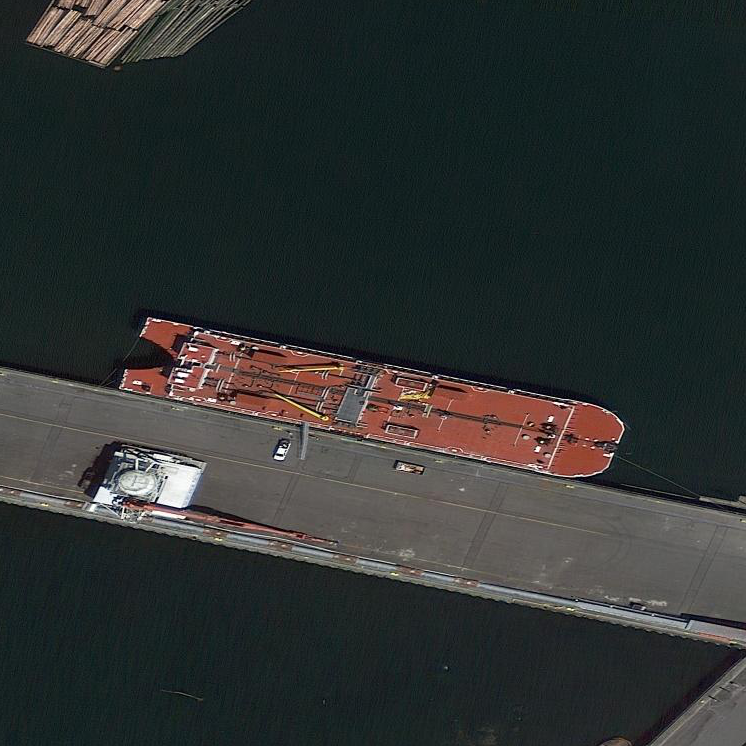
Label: civil